Question: i got with in a ssrs report, showing detail data.
i would like to the data of this table .
i wonder what the best approach is.
i guess i could get it work with sql somehow, but i think thats not the elegant way and it might be slow for large data.
if its possible to do it within reporting services, please let me know how :)
The raw data shows the cutting plan after my cutting optimization, each profile has a length of 6m. the data shows how 3 profiles should be cut.
'''
AtikelNo,Artikelname,ProfilNo,Length in mm
130010002 Alu Profile 1 835.00
130010002 Alu Profile 1 835.00
130010002 Alu Profile 1 835.00
130010002 Alu Profile 1 835.00
130010002 Alu Profile 1 835.00
130010002 Alu Profile 1 835.00
130010002 Alu Profile 1 833.20
130010002 Alu Profile 2 835.00
130010002 Alu Profile 2 835.00
130010002 Alu Profile 2 835.00
130010002 Alu Profile 2 833.20
130010002 Alu Profile 2 833.20
130010002 Alu Profile 2 833.20
130010002 Alu Profile 2 833.20
130010002 Alu Profile 3 833.20
130010002 Alu Profile 3 833.20
130010002 Alu Profile 3 833.20
130010002 Alu Profile 3 833.20
130010002 Alu Profile 3 833.20
130010002 Alu Profile 3 833.20
130010002 Alu Profile 3 833.20
'''
to make it better readable i group up the same length within my sql query
'''
AtikelNo,Artikelname,ProfilNo,Length,Count
130010002 Alu Profile 1 833.20 1
130010002 Alu Profile 1 835.00 6
130010002 Alu Profile 2 833.20 4
130010002 Alu Profile 2 835.00 3
130010002 Alu Profile 3 833.20 7
'''
so my profile 1 should be cut into 1*833.20 and 6*835.00
my report shows this table (could be up to n detail rows but usually not more than 10)
'''
130010002 Alu Profile
1:
1 x 833.20
6 x 835.00
2:
4 x 833.20
3 x 835.00
'''
instead of i would like to report it in this way
'''
130010002 Alu Profile
1:
1 x 833.20 | 6 x 835.00
2:
4 x 833.20 | 3 x 835.00
'''
that's what i got when using the matrix component. (StabNr is the ProfileNo, Laenge is Length, the detail shows Count and Length.
Thats nearly what i wanted. the problem is how to hide the empty cells, so that only the data is shown next to the ProfileNo?

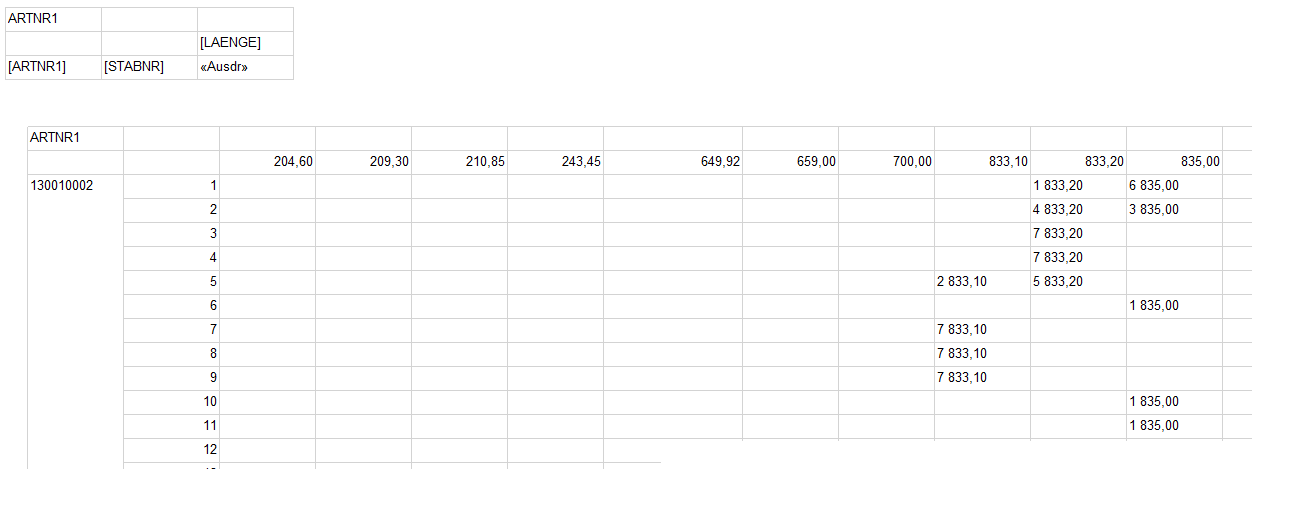
Answer: could solve it with a element .
each table row groups the profileno, in another column the matrix element is added.
it's like each row has its own matrix. this way there are no empty cells for length.
within the matrix element the columns are grouped by length, the rows are not grouped, the detail shows count and length. column and row headers are removed.